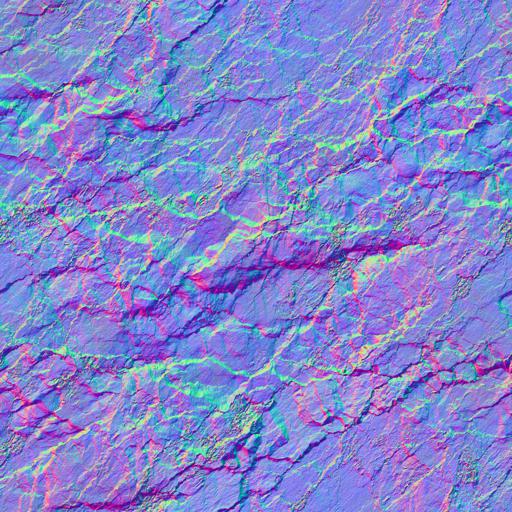
cliff grey rock stone